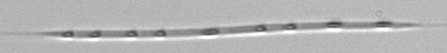
Label: Rhizosolenia